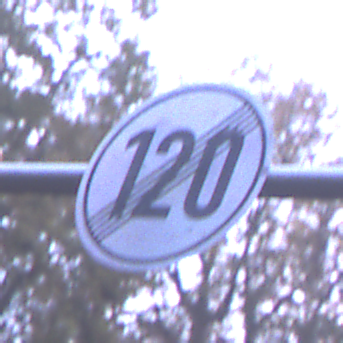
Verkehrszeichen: EndeGeschwindigkeit120
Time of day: Night
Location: Outdoor (Suburban)
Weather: PartlyCloudy
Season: NotSpecified
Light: Artificial